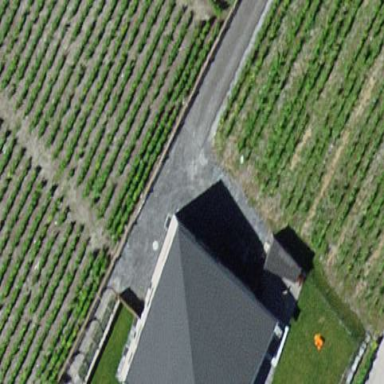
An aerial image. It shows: Vineyard with grape crops.